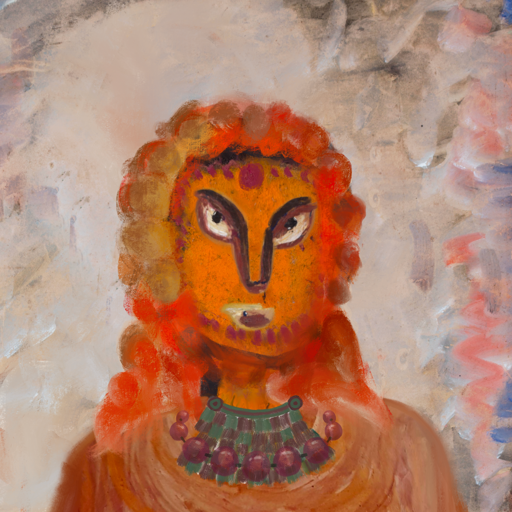
Background: Roy_Bahadur, Head And Neck Front: Doll, Face Front: After_Raid, Bust: Pious_Lady, Hair Front: Rupkatha, Head Accessory: Blank, Second Necklace: After_Raid, Necklace: Irani_2, Baby: Blank